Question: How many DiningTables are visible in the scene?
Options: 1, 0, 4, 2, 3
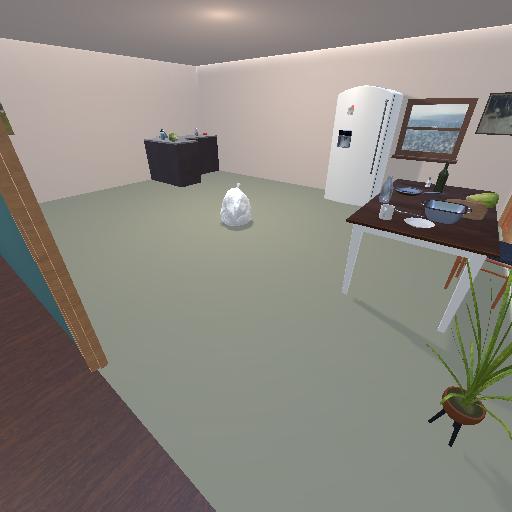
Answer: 1